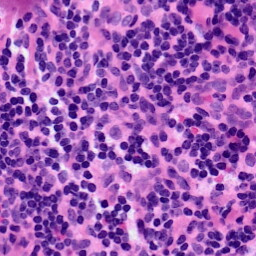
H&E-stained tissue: LymphNode